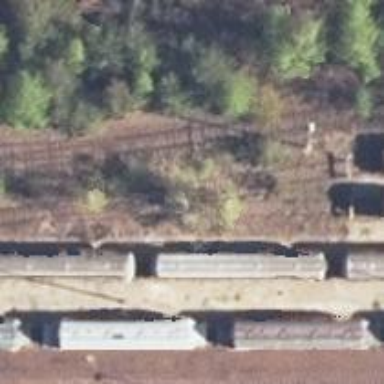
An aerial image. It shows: Abandoned railway yard.